Question: in my project i have hierarchical data and i want to display it in following format

i have just downloaded jquery treeview and tried it on a small ul. i want to know if i can make such a display with jquery treeview. if not please suggest some other controls. i m using asp.NET mvc 2 RTM with C#
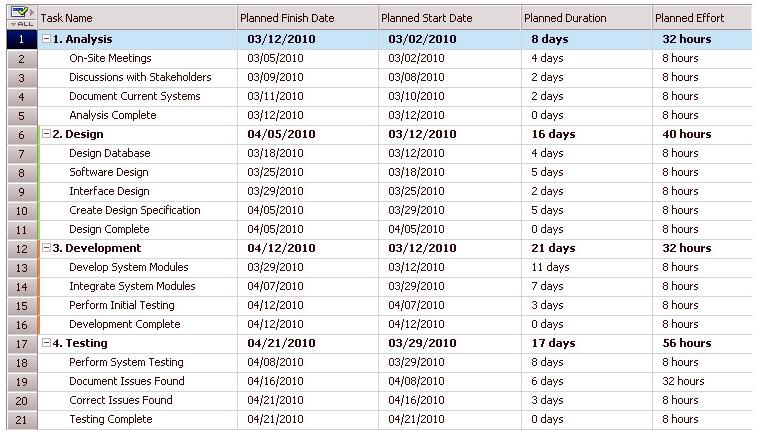
Answer: i got data in List which contains the depth of each element in the list. the depth was then multiplied by some pixel value to show indentation. i had to write some javascript to implement expand and collapse functionality